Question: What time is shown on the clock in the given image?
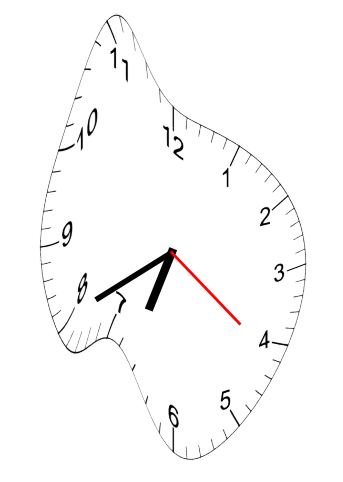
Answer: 06:40:21